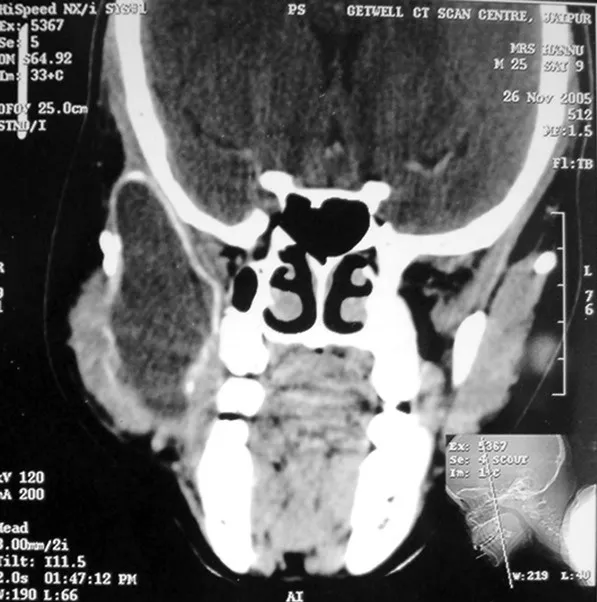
CT scan of lesion.
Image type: radiology (ct)